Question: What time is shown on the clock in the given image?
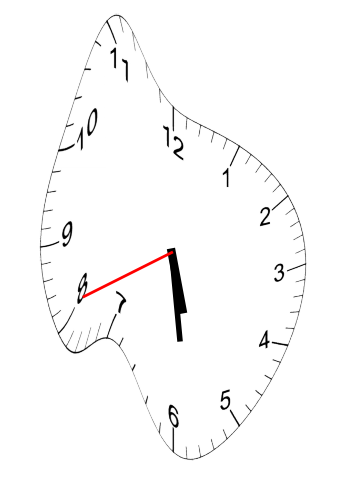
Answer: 05:28:41